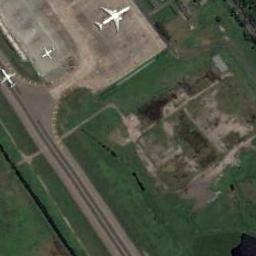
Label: airplane